Question: I have list of items in QML 2.0 and I want to display item's context menu (red box in the picture) only when mouse is inside black mouseArea. Context menu contains a few buttons, each of them has own museArea. In QtQuick 1.0 it works as expected, but in 2.0 not. When I move the cursor between small red boxed (context menu's items), black MouseArea::onExited is called (and context menu isn't shown). It looks like small red mouseareas covered the larger, black mousearea. If I set:
'''
z: 10
'''
in black mouseArea, onExited isn't called when cursor is above small red boxes, but I can't use small mouseares hovering effects. What should I do to have an access to small red boxes' mouseareas and simultanously not calling black mouseArea::onExited when cursor is above red box?

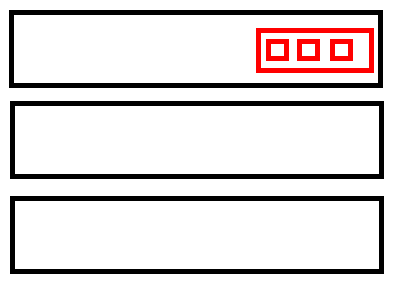
Answer: Instead of relying on the mouseArea and events, you could enable hovering and check the property. Here's a working example (QtQuick 2.0):
'''
Column
{
spacing: 10
Repeater
{
model:4
Rectangle
{
height: 100
width: parent.width
border.color: "black"
MouseArea
{
id: mouseArea
anchors.fill: parent
hoverEnabled: true
}
Rectangle
{
visible: mouseArea.containsMouse
anchors.right: parent.right
anchors.top: parent.top
anchors.bottom: parent.bottom
anchors.margins: 20
width: 200
border.color: "red"
Rectangle
{
anchors.centerIn: parent
color: "purple"
width: 20
height: 20
MouseArea
{
anchors.fill: parent
onClicked: print("clicked")
}
}
}
}
}
}
'''